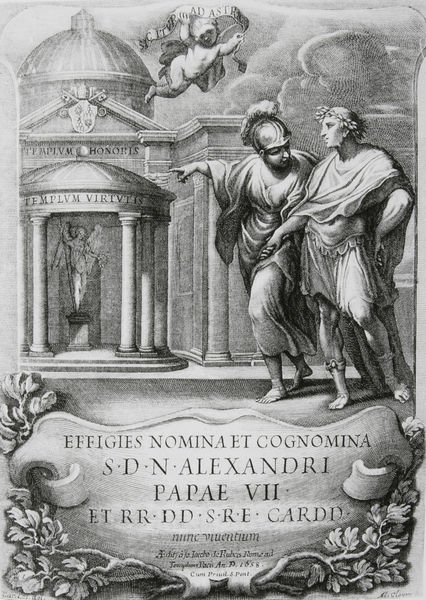
Titel: Virtus
Künstler: Albert Clouwet
Standort: viele Standorte
Institution: Seriendruck
Schlagwörter: baum, blätter, dunkel, flügel, hand, himmel, laub, mann, schatten, umhang, weiß, wolken, menschen, äste, finger, frau, grau, hell, laterne, licht, männer, paris, schwarz, säule, säulen, zeichnung, dach, gebäude, tuch, wolke, rock, architektur, barock, halten, rahmen, sockel, stein, bildnis, zweige, kirche, figur, gewand, mantel, stoff, klassizismus, blatt, pflanzen, renaissance, tugend, fliegen, rund, engel, putte, putto, ranken, skulptur, statue, federbusch, schrift, papier, fahne, giebel, mauer, grafik, graphik, halm, schriftzug, empore, grisaille, pilaster, kuppel, kaiser, könig, papst, soldaten, tafel, kartusche, inschrift, affiche, ornamente, verzierung, stufen, sandalen, zeigen, transparent, barfuss, antike, buch, druck, druckgrafik, radierung, schrafur, stich, titel, text, buchstaben, soldat, beschriftung, titelblatt, helm, entwurf, kranz, lorbeer, lorbeerkranz, göttin, ritter, rüstung, pantheon, rom, römer, wappen, gesims, jesus, portikus, antik, toga, feldherr, porticus, tempel, rundtempel, schlüssel, dorisch, heilig, putten, kupferstich, rosenkranz, gravure, klassik, tunika, putti, pflanzenornamentik, bau, antique, römisch, athena, banderole, gebälk, bauwerk, petersdom, rotunde, latein, thympanon, gesimse, tempietto, bekränzt, lateinisch, caesar, spruchband, senator, frontispiz, ruhmeshalle, schriftband, zeigegestus, alexander, feldherren, schrafuren, alexandria, kapitalis, skuptur, kupferstick, monopterus, grece, pabst, vergil, radierungen, pape, alexandre, barfiss, lateinnisch, papae, spruchbandputto, templum honoris, templum virtutis, tpga, üflanzen, mominierung, alexandri, frühel, effigie